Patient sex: M
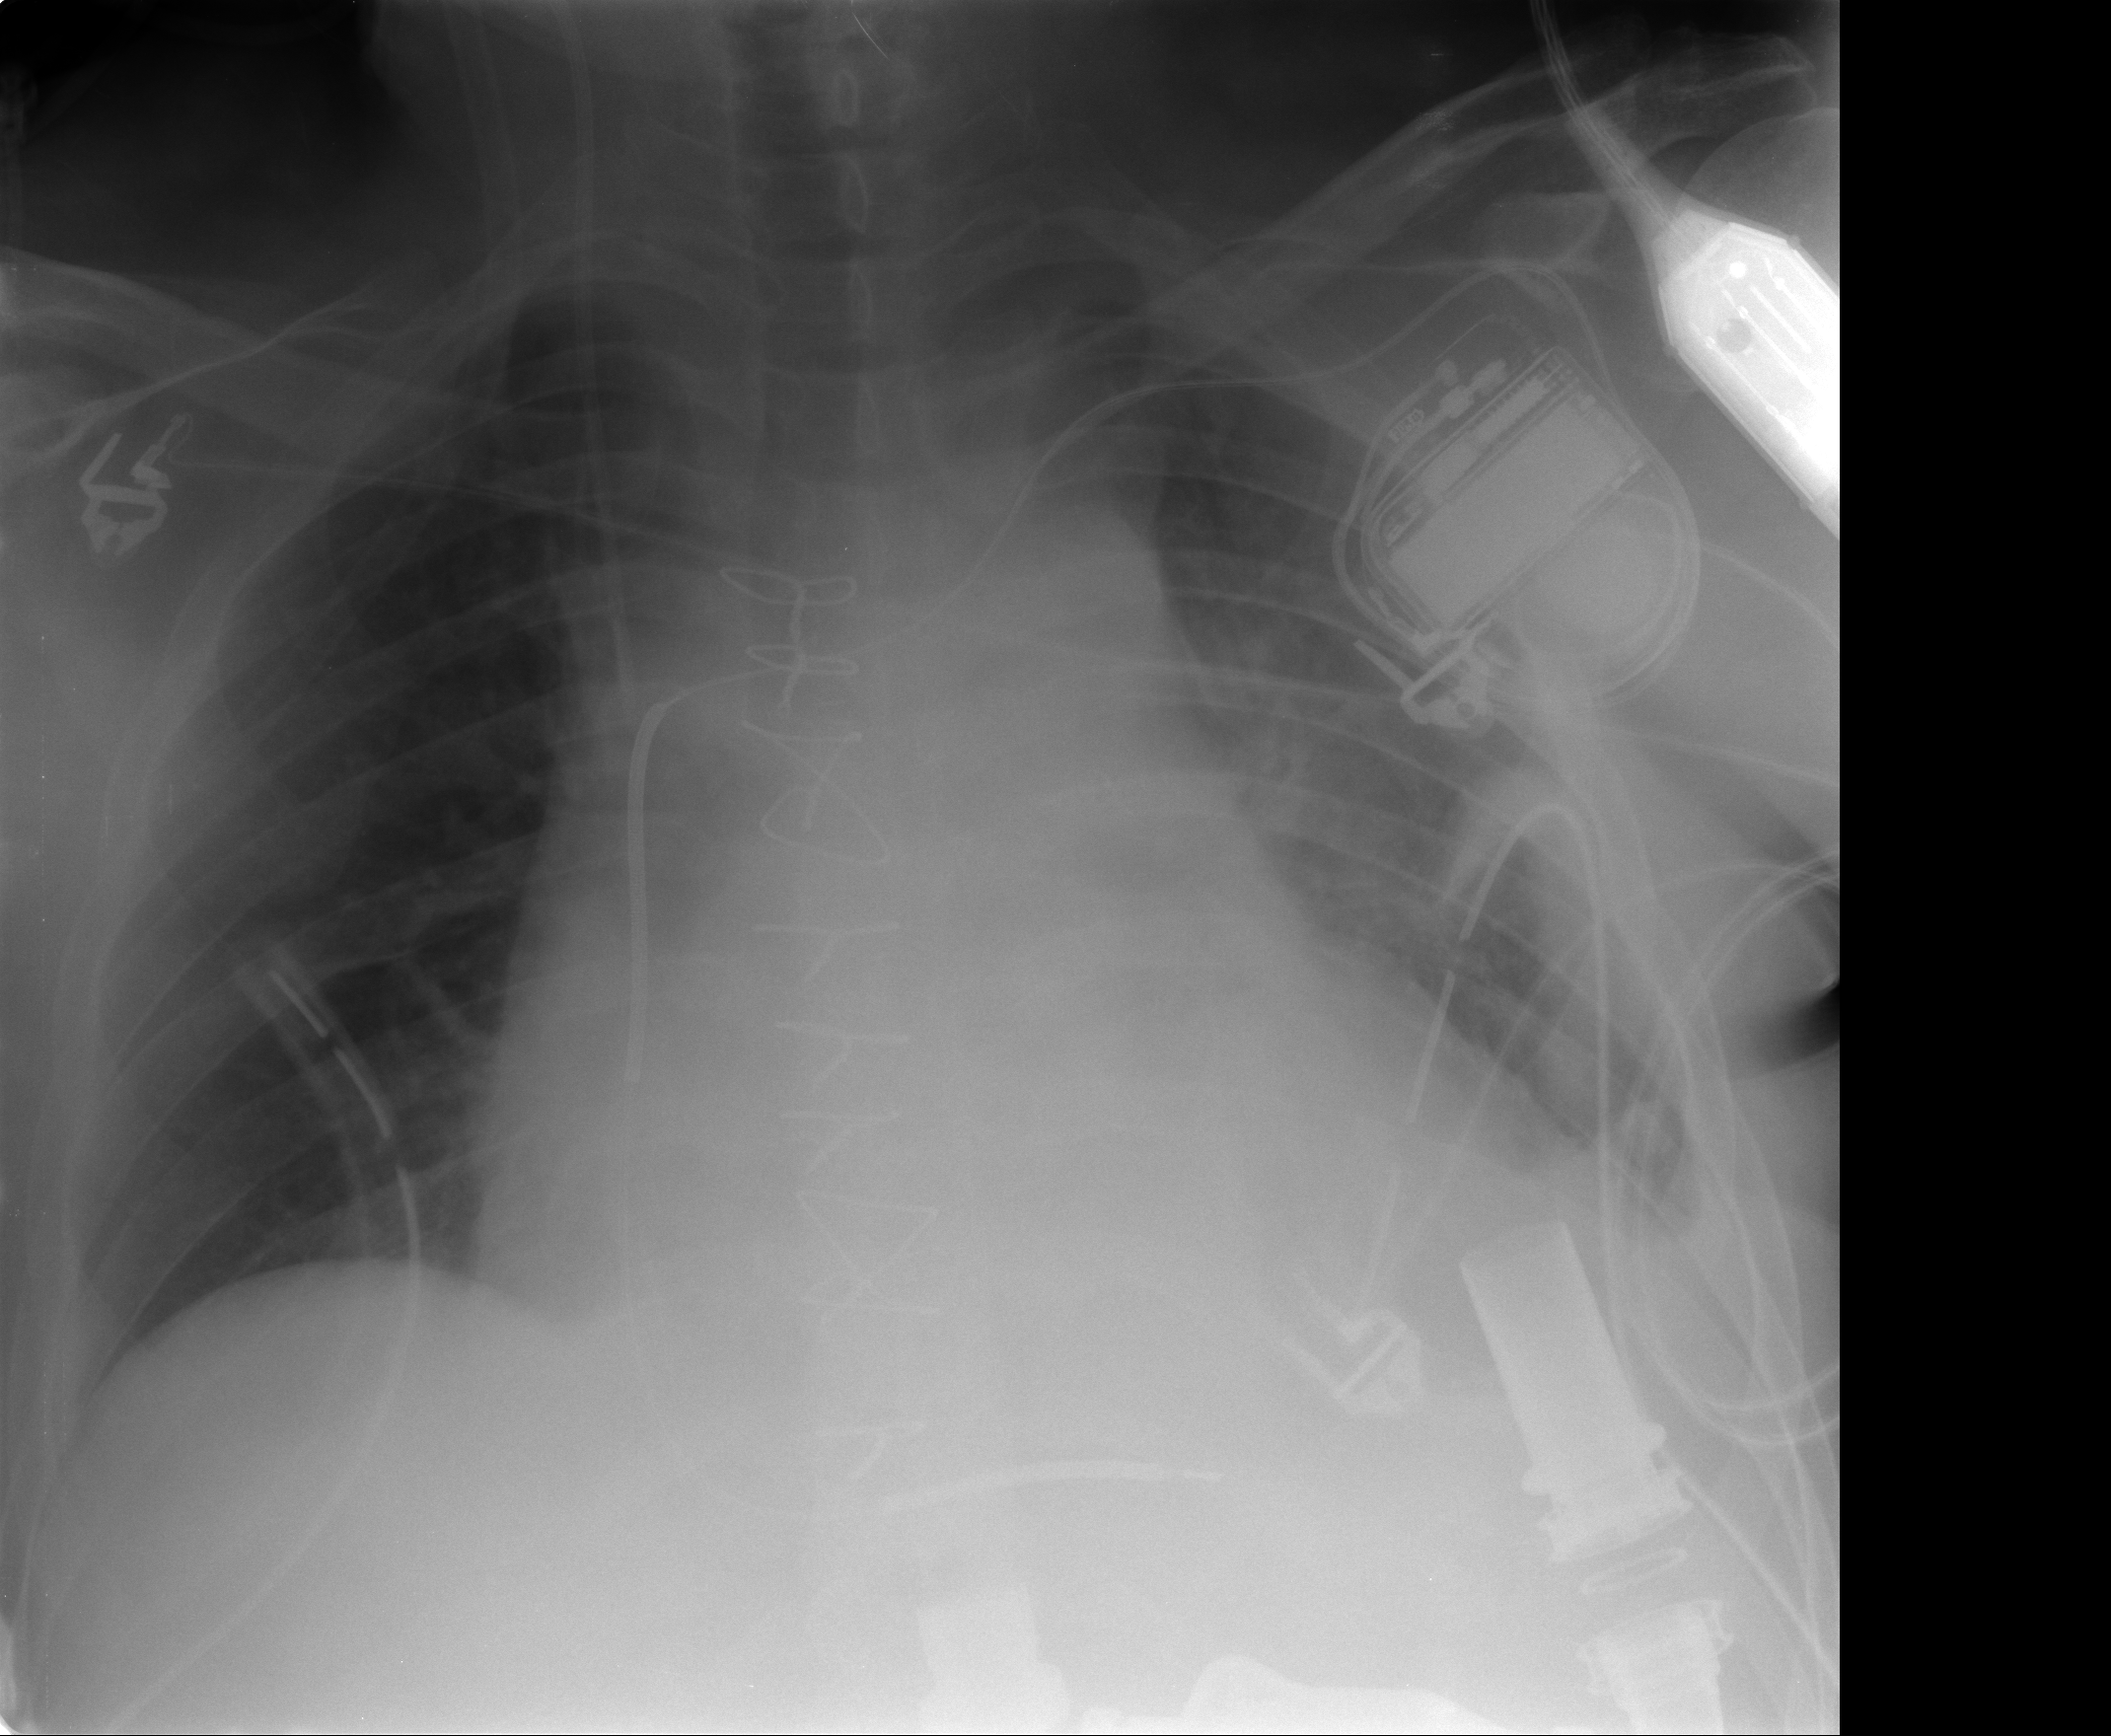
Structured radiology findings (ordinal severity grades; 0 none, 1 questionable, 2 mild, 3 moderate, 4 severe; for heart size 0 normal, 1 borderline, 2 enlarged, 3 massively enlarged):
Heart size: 2
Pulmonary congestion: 1
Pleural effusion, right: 0
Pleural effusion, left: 1
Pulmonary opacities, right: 0
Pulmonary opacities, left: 0
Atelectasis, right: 2
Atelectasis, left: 2